Interaction volume radius: 5 \u00c5
Interaction volume height: 15 \u00c5
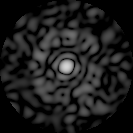
Disorder parameter: 0.8774